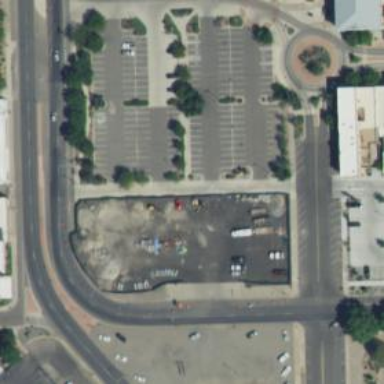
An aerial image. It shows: Parking space.